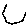
Label: hexagon